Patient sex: F
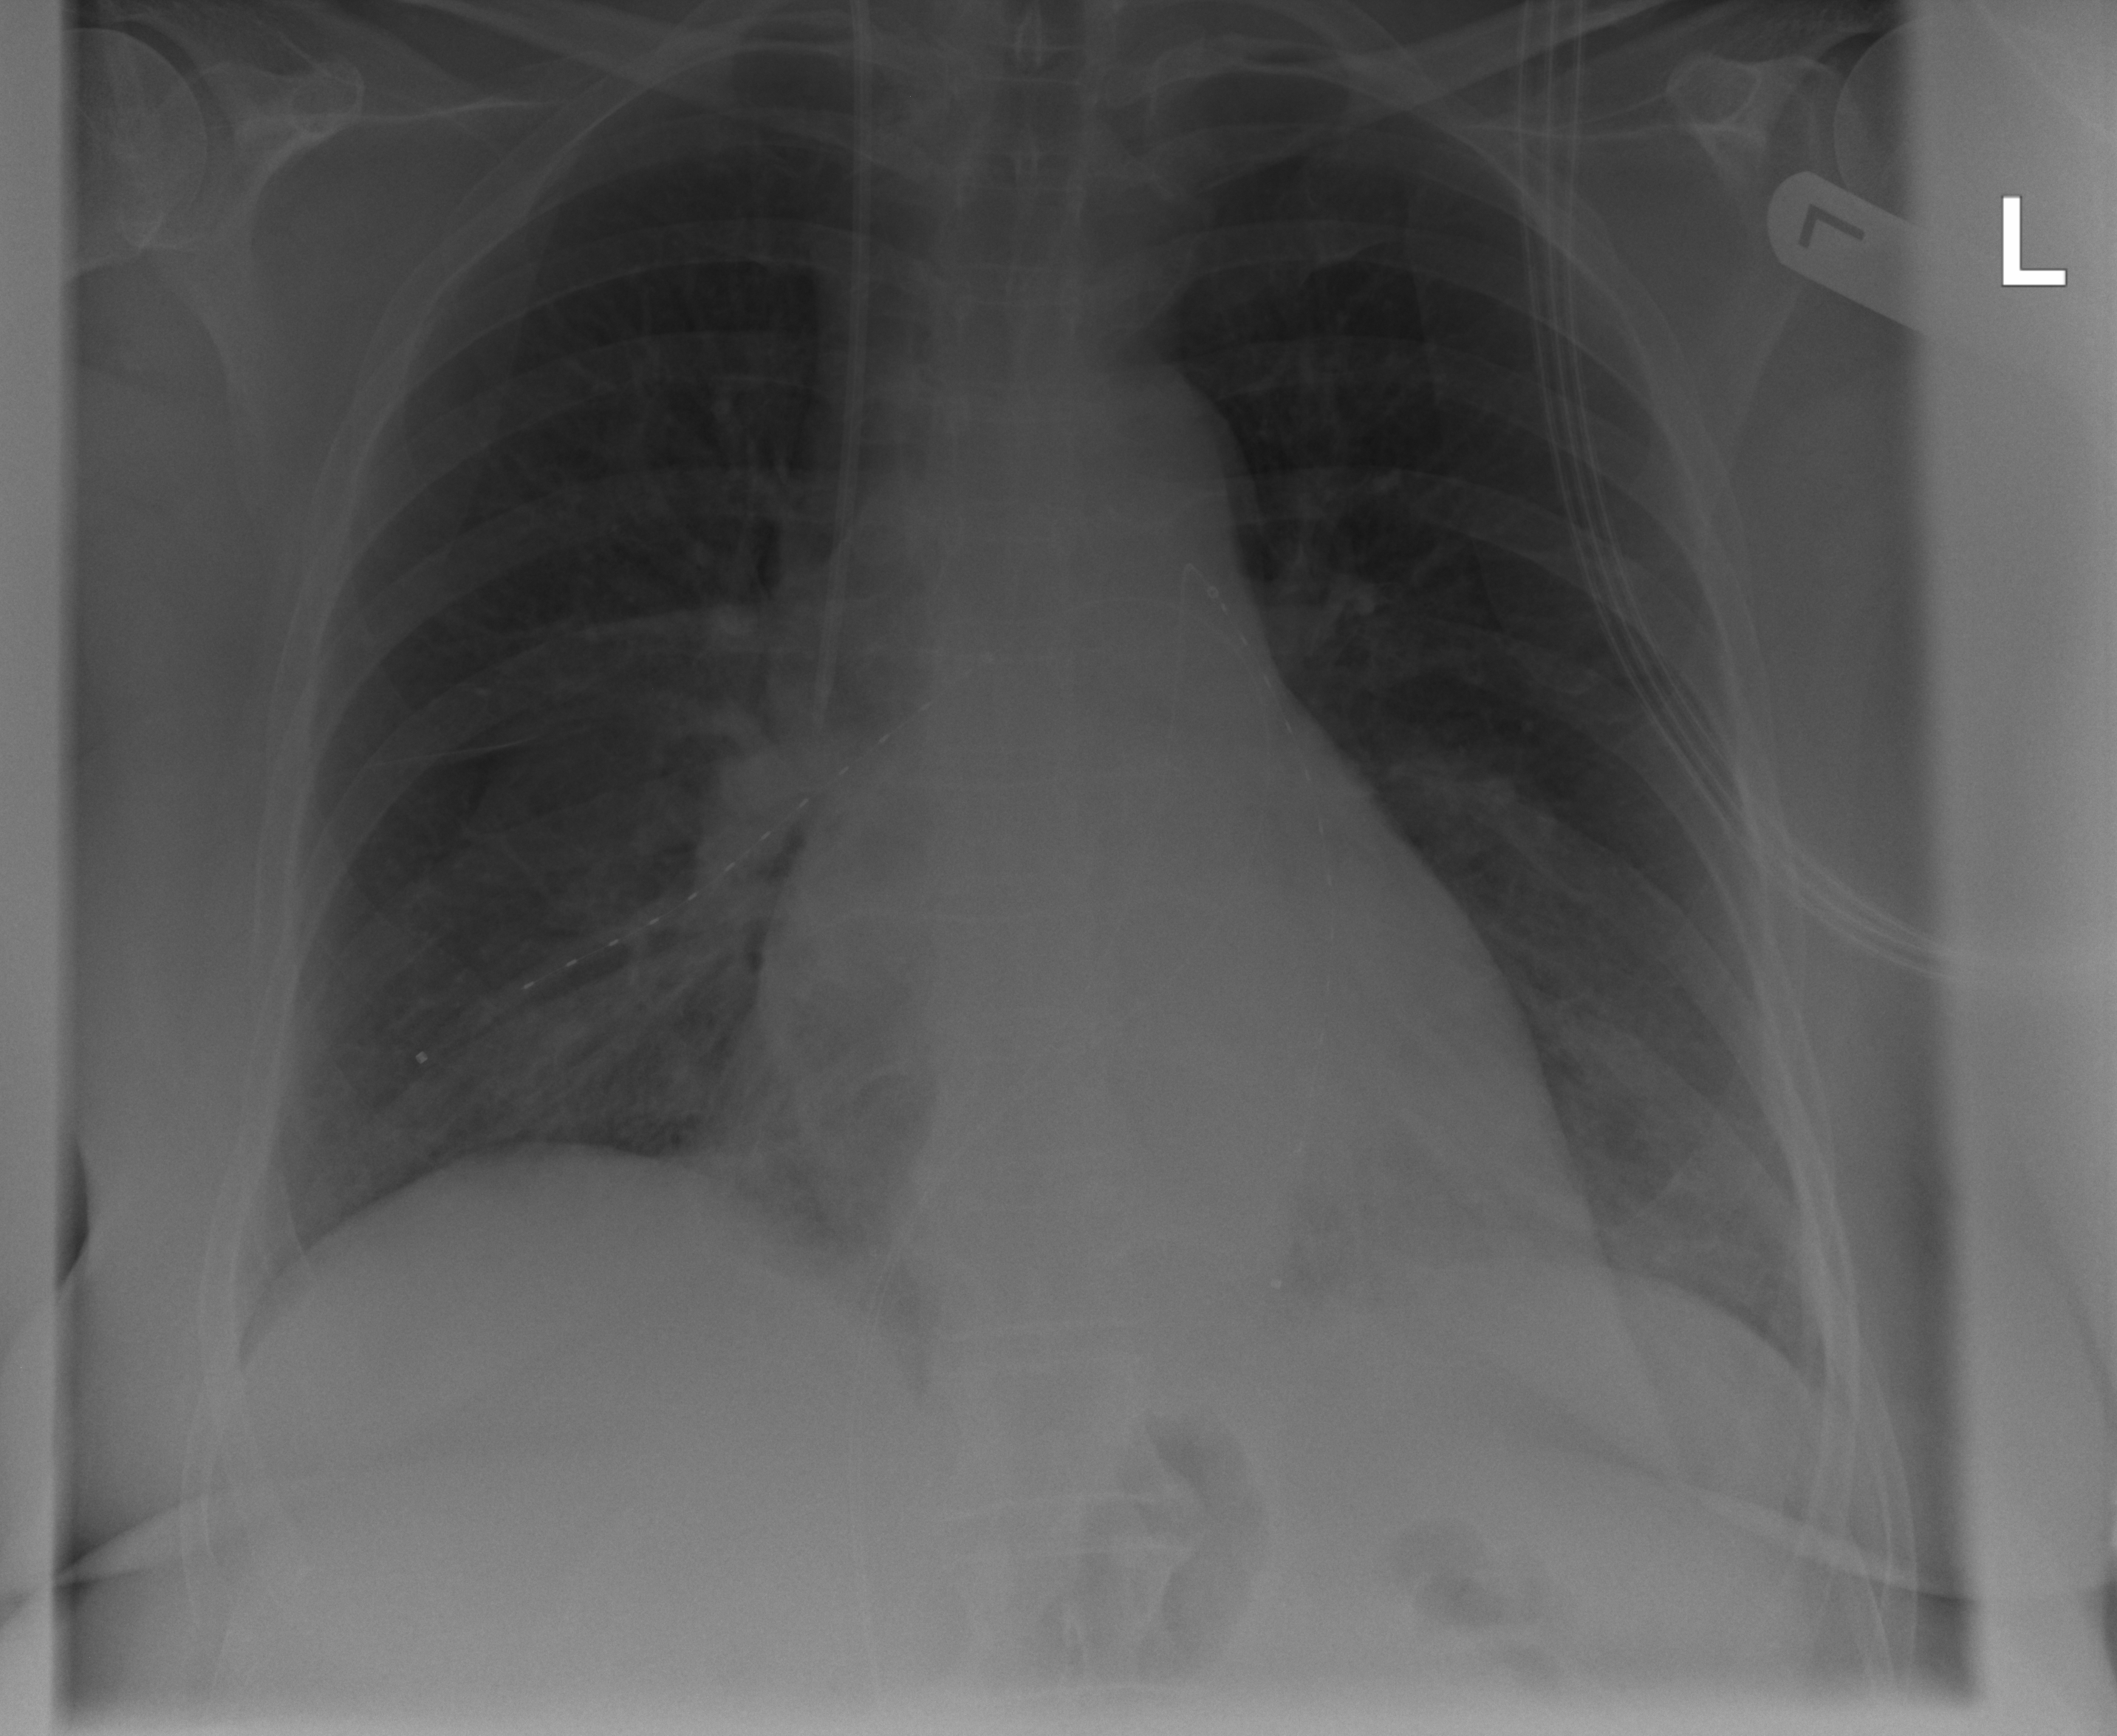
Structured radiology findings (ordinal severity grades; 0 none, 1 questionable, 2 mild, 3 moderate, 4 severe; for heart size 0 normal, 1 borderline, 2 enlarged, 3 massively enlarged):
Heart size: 0
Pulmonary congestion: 0
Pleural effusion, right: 2
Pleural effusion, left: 2
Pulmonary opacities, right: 2
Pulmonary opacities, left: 2
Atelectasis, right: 0
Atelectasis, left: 0